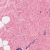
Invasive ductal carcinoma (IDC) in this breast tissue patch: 0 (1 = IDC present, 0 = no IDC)